Interaction volume radius: 5 \u00c5
Interaction volume height: 15 \u00c5
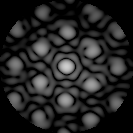
Disorder parameter: 0.2857